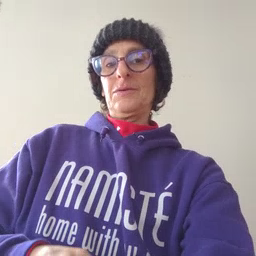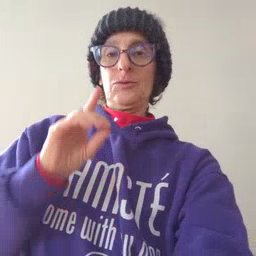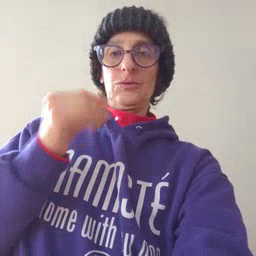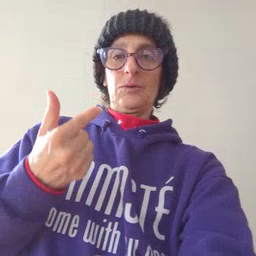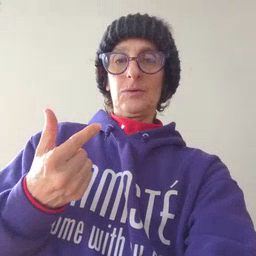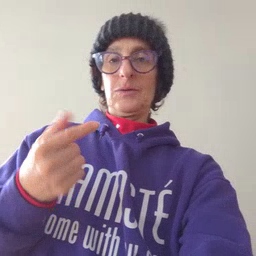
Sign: dog